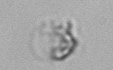
Label: detritus